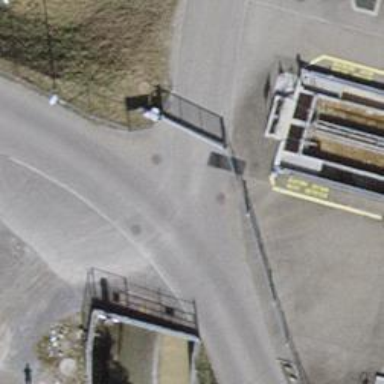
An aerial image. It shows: Gate.